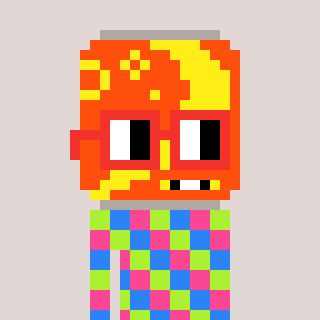
a pixel art character with square red glasses, a pop-shaped head and a hotbrown-colored body on a warm background